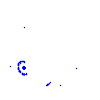
Particle: proton